Aerial crown-view tile of a tropical tree (Barro Colorado Island, Panama), acquired 20250217:
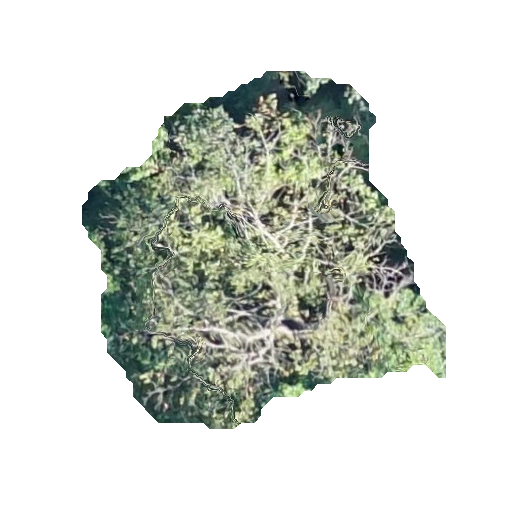
Species: Spondias radlkoferi
GBIF accepted scientific name: Spondias radlkoferi
Crown area: 129.057 m²